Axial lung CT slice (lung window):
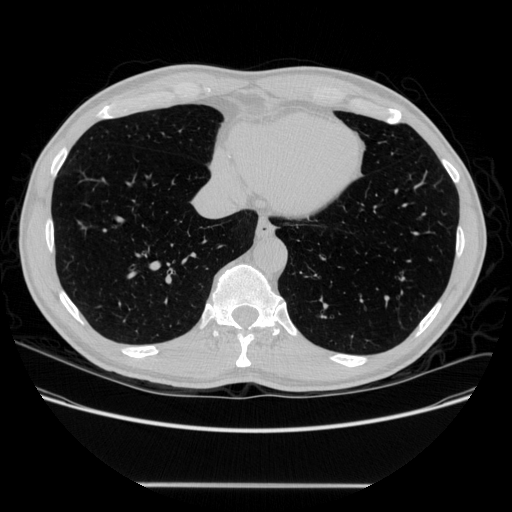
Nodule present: no